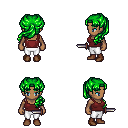
a pixel art fantasy rpg character, female body template, human, dark skin, maroon pirate shirt, white pants, green princess hairstyle, brown shoes, dagger, four views (front, back, left, right), 2x2 character sprite sheet, small pixel art, hard edges, no anti-aliasing